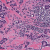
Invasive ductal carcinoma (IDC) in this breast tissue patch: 1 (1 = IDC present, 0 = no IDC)